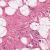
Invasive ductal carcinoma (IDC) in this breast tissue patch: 0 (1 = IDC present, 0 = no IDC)